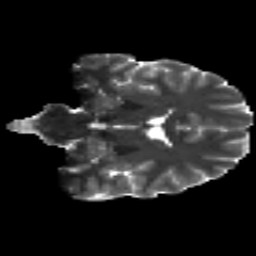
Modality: T2w
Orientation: coronal
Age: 18
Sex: male
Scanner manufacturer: siemens
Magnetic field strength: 3 T
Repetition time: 8.8 s
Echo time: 0.085 s